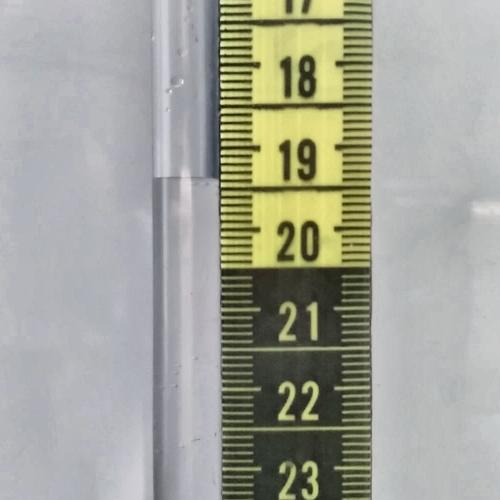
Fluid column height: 19.4 cm